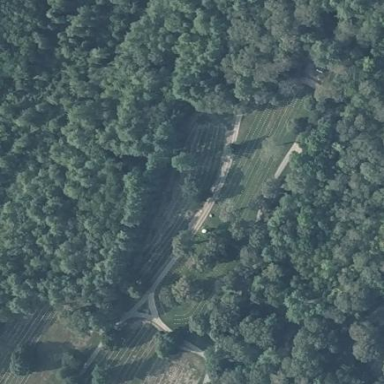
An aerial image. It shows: Cemetery.